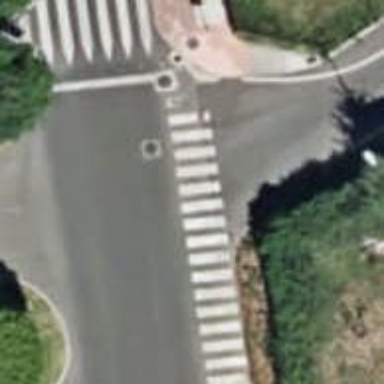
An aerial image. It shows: Uncontrolled crossing on the road.